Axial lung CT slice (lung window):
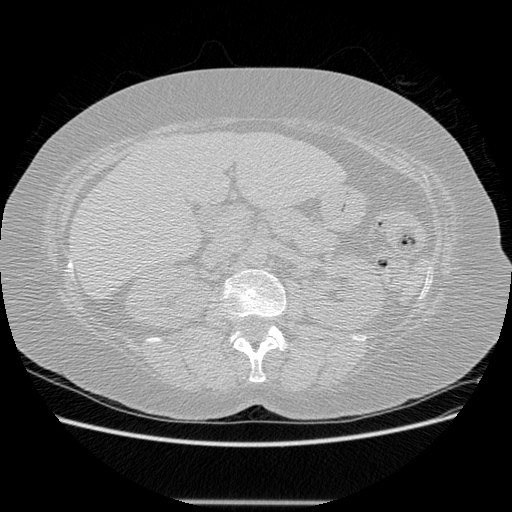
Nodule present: no